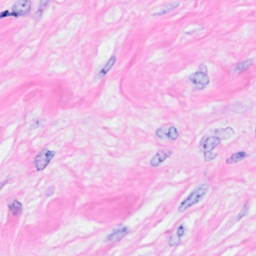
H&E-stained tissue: Breast